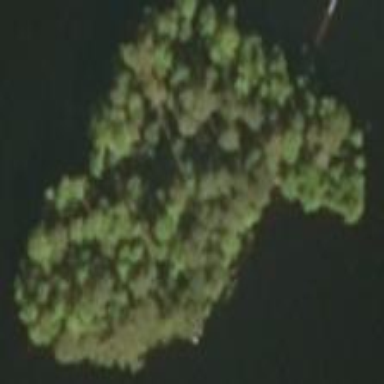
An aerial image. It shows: Island.